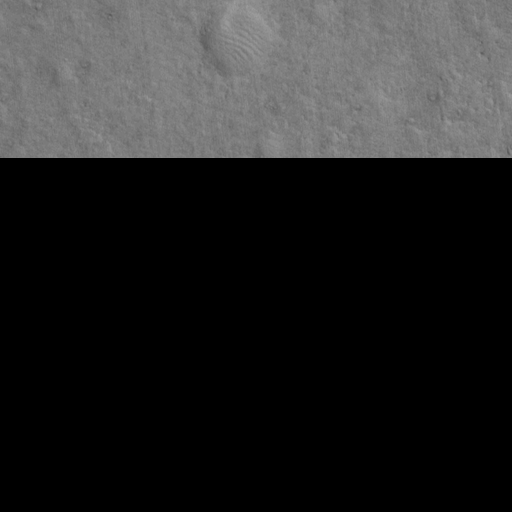
Classes present: Background